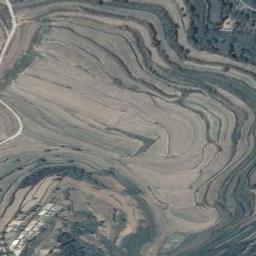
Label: terrace